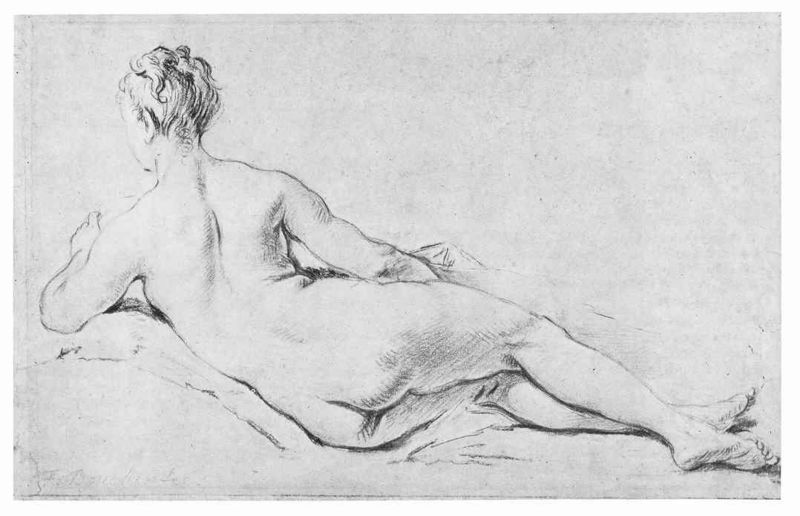
Titel: Liegender weiblicher Akt, auf den linken Arm gestützt, in Rückenansicht
Künstler: François Boucher
Standort: Karlsruhe
Institution: Staatliche Kunsthalle Karlsruhe
Schlagwörter: akt, fuß, gemälde, hand, haut, kopf, körper, nackt, schatten, weiß, akte, mädchen, brust, ellbogen, frau, frisur, grau, haar, licht, ohr, profil, rücken, schwarz, skizze, zeichnung, blick, dame, tuch, malerei, jung, arm, arme, hände, portrait, signatur, figur, haare, decke, blatt, gebeugt, kinn, ohren, schulter, schultern, beine, bein, dutt, füße, gesäß, hintern, rückenansicht, papier, frauenakt, liegen, modell, gelenke, haltung, studie, grafik, graphik, schattierung, schattierungen, nacken, rand, querformat, dick, weiblich, zopf, muskeln, bett, hochgesteckt, stil, hochsteckfrisur, hinterkopf, ellenbogen, erotik, knie, liegend, oberschenkel, waden, zehen, aufstützen, nacktheit, linie, kohle, rückseite, arsch, hinten, popo, rückenakt, rückenfigur, wirbelsäule, podex, liegende, schwarz-weiß, schraffur, seite, konturen, rückenstück, bleistift, hodler, kunst, heer, stift, ganzfigur, hintenansicht, von hinten, firsur, weich, odaliske, rundung, knick, oberarme, unterschenkel, lager, lacken, graphit, strichzeichnung, aktstudie, aktbild, dut, fußsohle, liegefigur, pornografie, hochsteck, schlter, liegender akt, aktzeichnung, 19. jahrhundert, 18. jahrhundert, po, frau nackt, dot, gebundene haare, hintenansciht, hoderbleistift, akt weiblich rücken liegend, halbaufgerichtet, oberame, nezeichnung, poberschenkel, ohrkopf, schahaar